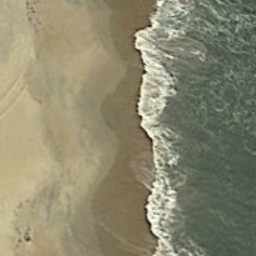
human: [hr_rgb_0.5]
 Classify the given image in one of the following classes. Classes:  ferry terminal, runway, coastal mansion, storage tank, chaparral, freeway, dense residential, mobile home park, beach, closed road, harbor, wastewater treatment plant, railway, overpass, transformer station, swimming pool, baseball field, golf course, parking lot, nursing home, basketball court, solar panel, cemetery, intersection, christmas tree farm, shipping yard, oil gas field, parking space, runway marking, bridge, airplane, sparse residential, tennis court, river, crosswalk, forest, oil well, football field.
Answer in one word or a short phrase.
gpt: beach